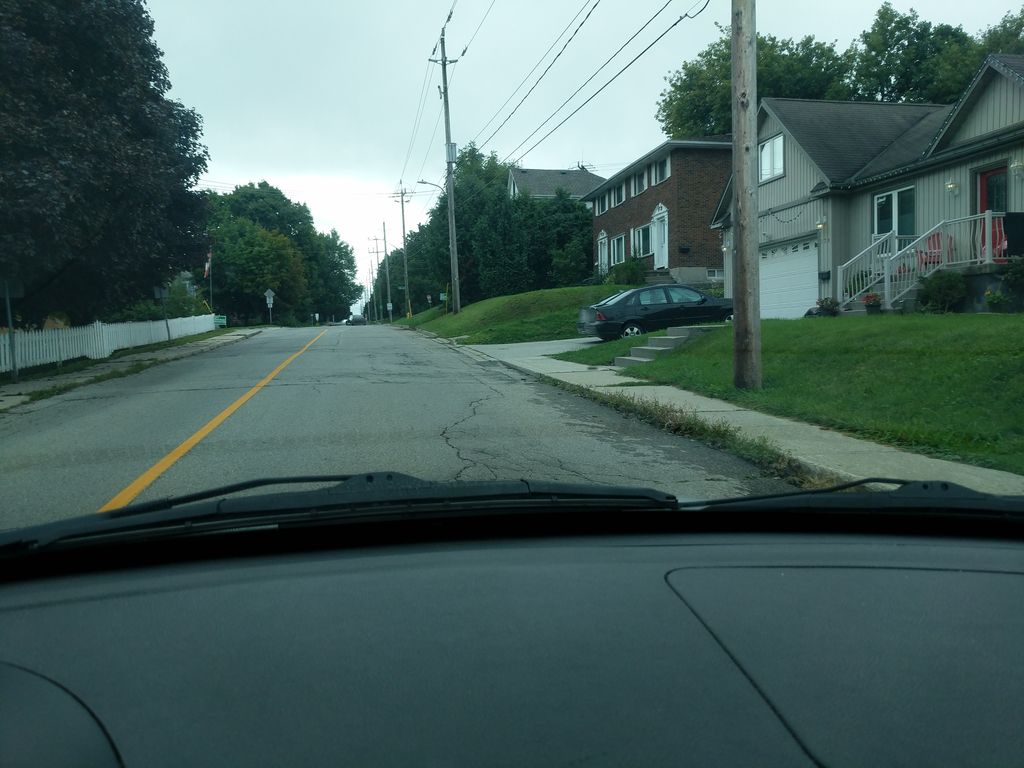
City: kitchener-waterloo